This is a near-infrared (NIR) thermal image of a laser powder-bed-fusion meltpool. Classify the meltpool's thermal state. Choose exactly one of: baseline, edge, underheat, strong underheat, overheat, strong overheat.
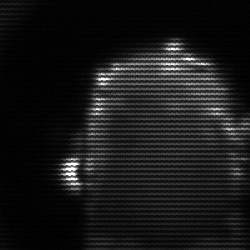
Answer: baseline